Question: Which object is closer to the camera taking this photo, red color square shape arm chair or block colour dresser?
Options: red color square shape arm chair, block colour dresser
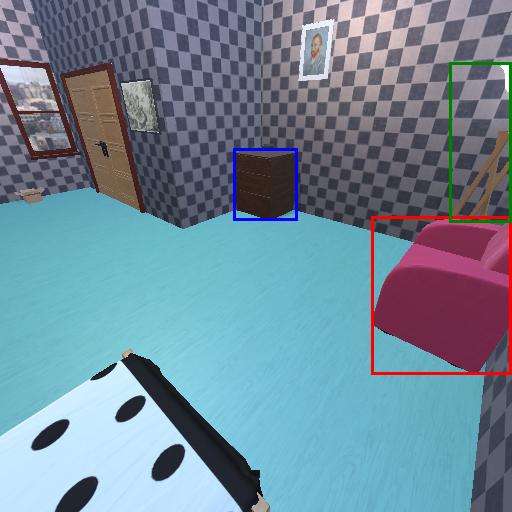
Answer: red color square shape arm chair